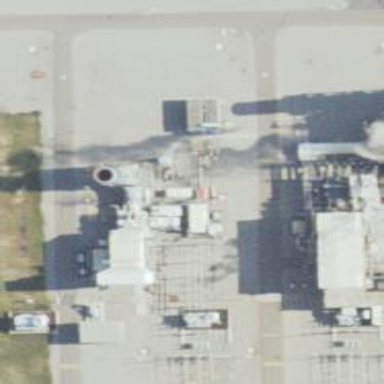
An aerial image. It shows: Gas turbine generator.